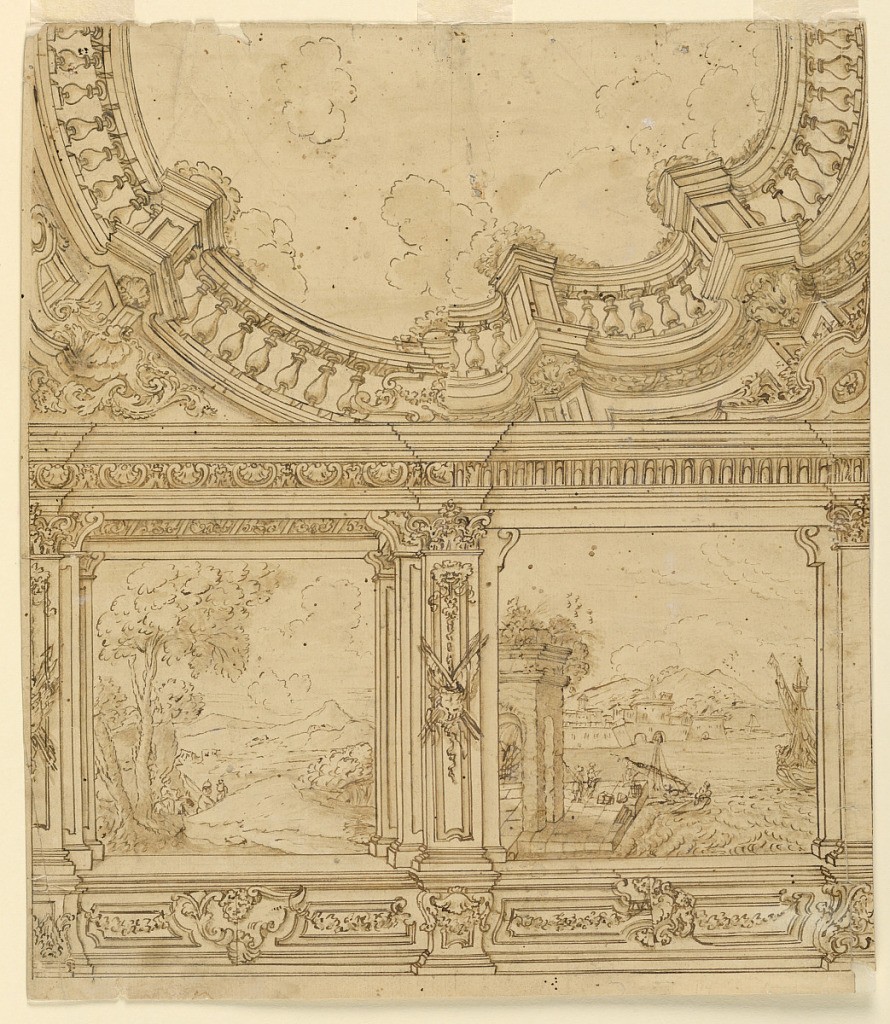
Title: Project for a Painted Drawing Room
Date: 1750–1775
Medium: Graphite, pen and ink, brush and wash on paper
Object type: Drawing
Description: At top, a partial design for a painted ceiling with a trompe-l'oeil balustrade and sky.
Below, a wall elevation with alternative moulding suggestions. At center, a pilaster with military trophy. To the left, a landscape; to the right a seascape.